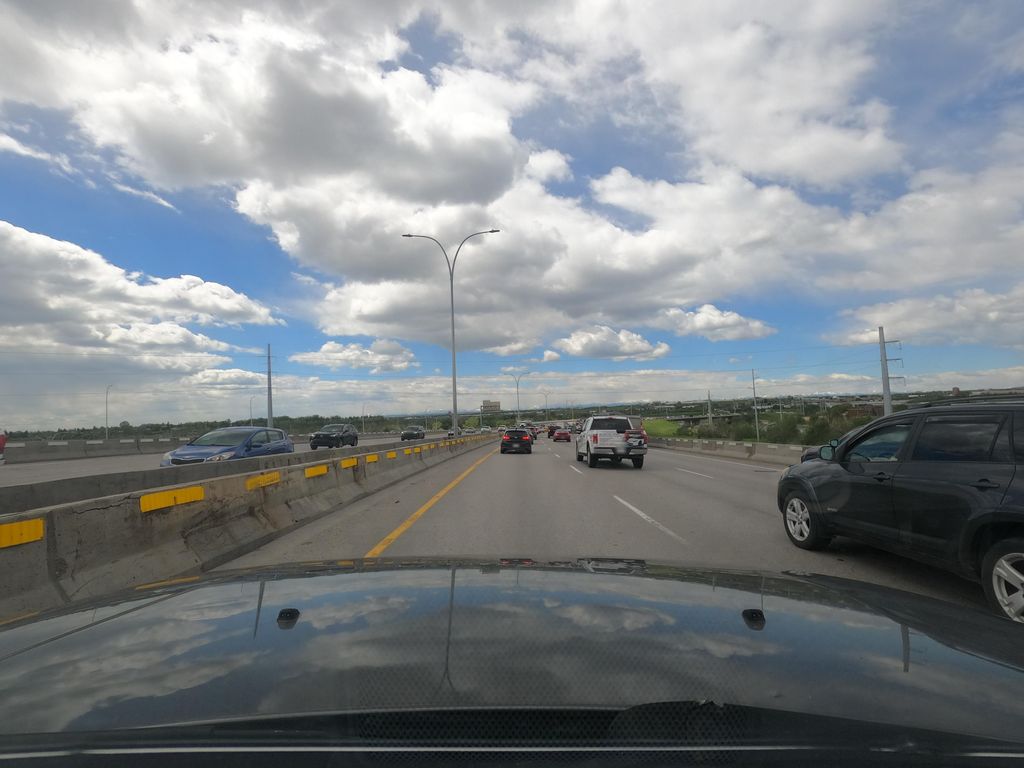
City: calgary